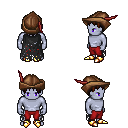
a pixel art fantasy rpg character, male body template, dark elf, purple skin, black tattered cape, red pants, brown plain hairstyle, leather cap, gold boots, four views (front, back, left, right), 2x2 character sprite sheet, small pixel art, hard edges, no anti-aliasing